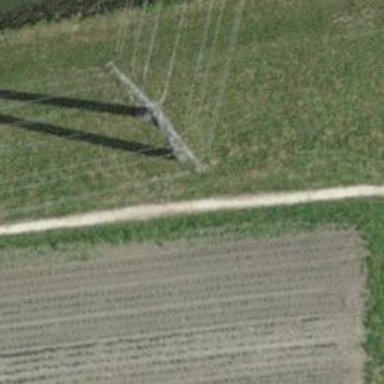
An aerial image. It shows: Power tower.